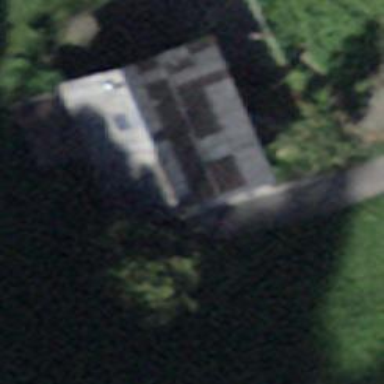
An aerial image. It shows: Building.